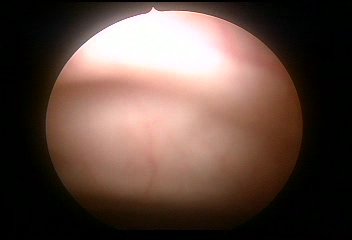
Modality: WLC
Class: Normal mucosa
Bladder cancer association: No